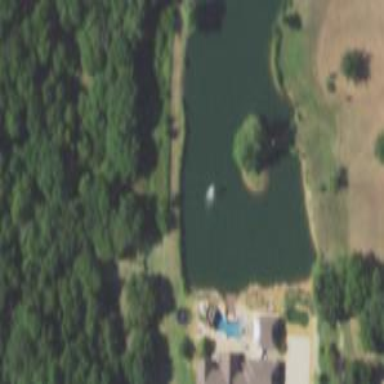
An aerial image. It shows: Peaceful pond surrounded by nature.